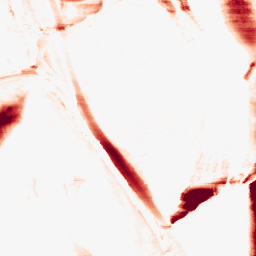
Category: morphological
Decomposition family: morphological_ellipse
Decomposition parameters: operation: opening
width: 5
height: 50
Upsampling method: regularized
Upsampling parameters: scale: 4
lambda_reg: 0.001
Upsampling scale: 4